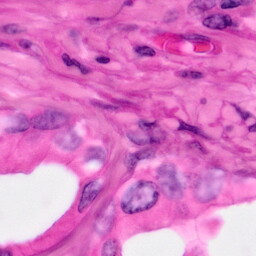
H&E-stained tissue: Pancreatic